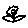
Label: flower